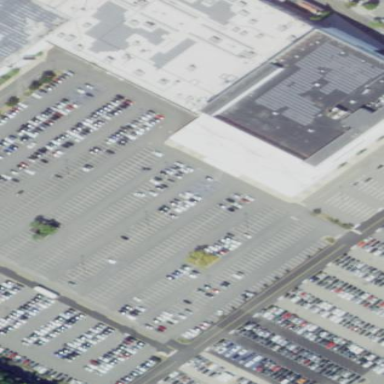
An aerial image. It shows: Parking area with surface parking. It includes park and ride facilities.